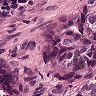
Metastatic tissue present: yes